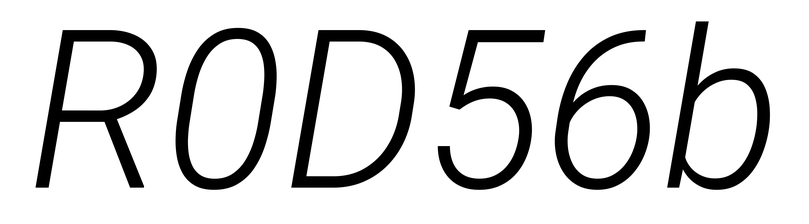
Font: Roboto-Italic_Light_Italic